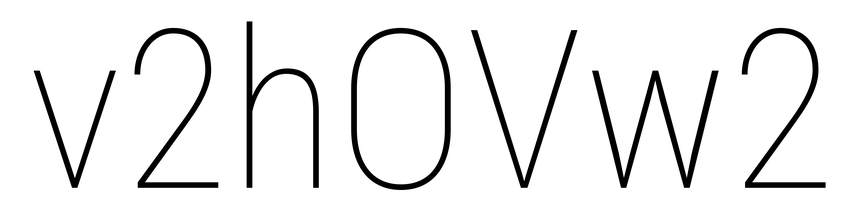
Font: Roboto_Condensed_Thin